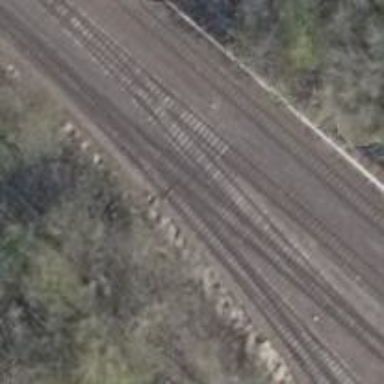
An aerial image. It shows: Railway spur service.